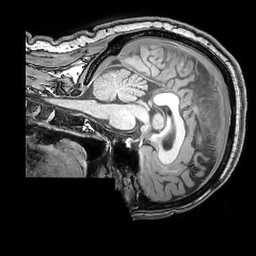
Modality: T1w
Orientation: sagittal
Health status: ill
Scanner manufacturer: philips
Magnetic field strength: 3 T
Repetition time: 0.007 s
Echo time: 0.0035 s